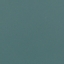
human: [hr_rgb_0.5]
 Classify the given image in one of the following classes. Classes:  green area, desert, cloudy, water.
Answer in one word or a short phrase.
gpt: water